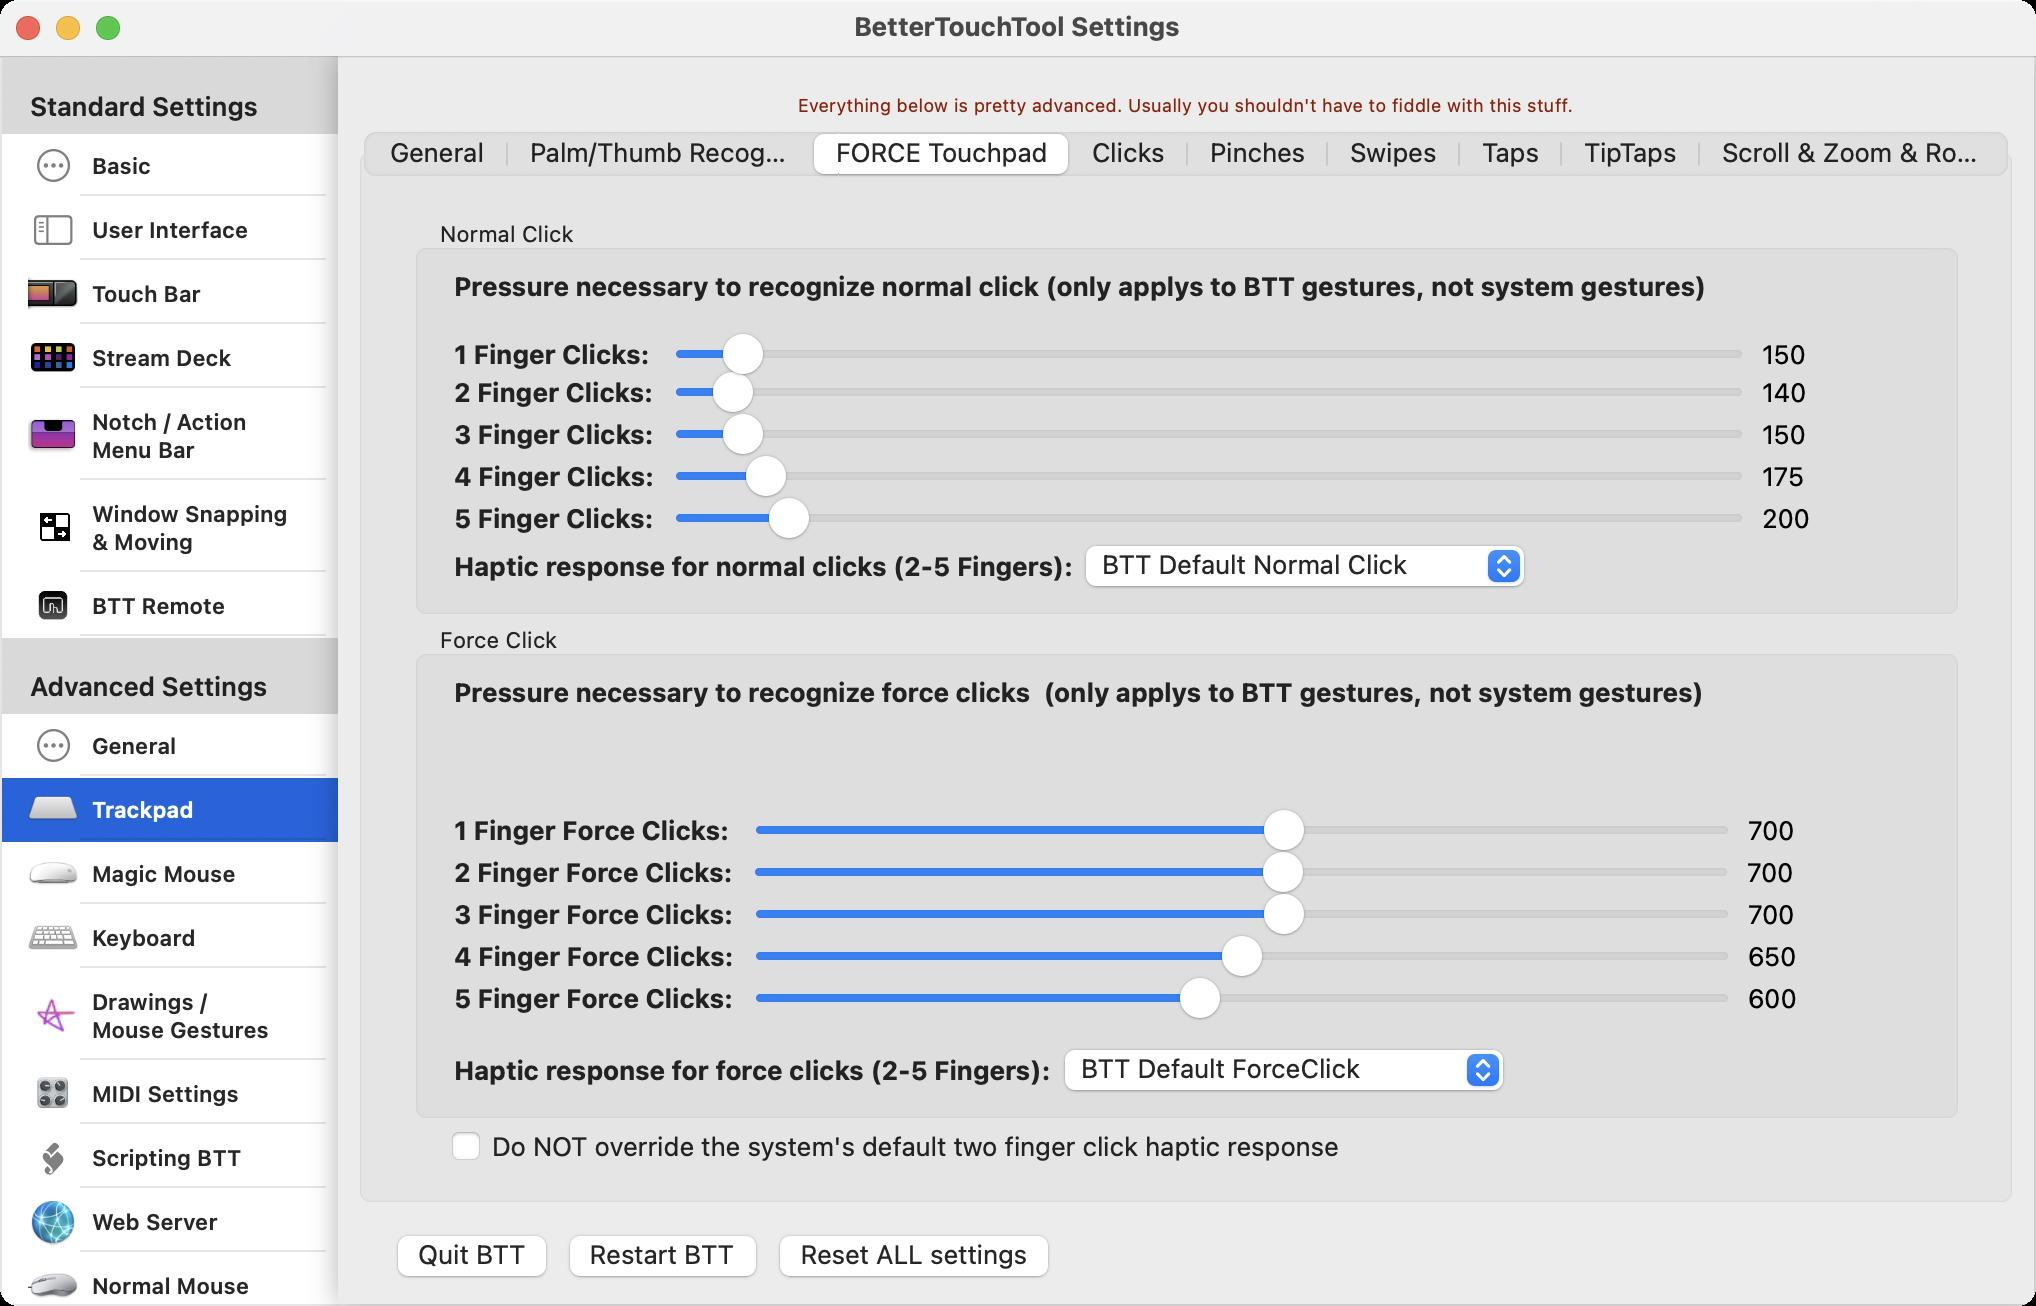
Accessibility tree:
{"name": "BetterTouchTool_Settings", "role": "AXWindow", "description": null, "role_description": "standard window", "value": null, "position": "356.00;180.00", "size": "1018;653", "children": [{"name": null, "role": "AXScrollArea", "description": null, "role_description": "scroll area", "value": null, "position": "0.00;28.00", "size": "170;625", "children": [{"name": null, "role": "AXTable", "description": null, "role_description": "table", "value": null, "position": "1.00;29.00", "size": "168;662", "children": [{"name": null, "role": "AXRow", "description": null, "role_description": "table row", "value": null, "position": "1.00;29.00", "size": "168;38", "children": [{"name": null, "role": "AXCell", "description": null, "role_description": "cell", "value": null, "position": "7.00;30.00", "size": "156;36", "children": [{"name": null, "role": "AXStaticText", "description": null, "role_description": "text", "value": "Standard Settings", "position": "13.00;45.00", "size": "143;16", "children": []}]}]}, {"name": null, "role": "AXRow", "description": null, "role_description": "table row", "value": null, "position": "1.00;67.00", "size": "168;32", "children": [{"name": null, "role": "AXCell", "description": null, "role_description": "cell", "value": null, "position": "7.00;68.00", "size": "156;30", "children": [{"name": null, "role": "AXImage", "description": "action", "role_description": "image", "value": null, "position": "14.00;64.50", "size": "25;36", "children": []}, {"name": null, "role": "AXStaticText", "description": null, "role_description": "text", "value": "Basic", "position": "44.00;76.00", "size": "112;14", "children": []}]}]}, {"name": null, "role": "AXRow", "description": null, "role_description": "table row", "value": null, "position": "1.00;99.00", "size": "168;32", "children": [{"name": null, "role": "AXCell", "description": null, "role_description": "cell", "value": null, "position": "7.00;100.00", "size": "156;30", "children": [{"name": null, "role": "AXImage", "description": "sidebar", "role_description": "image", "value": null, "position": "14.00;98.00", "size": "26;34", "children": []}, {"name": null, "role": "AXStaticText", "description": null, "role_description": "text", "value": "User Interface", "position": "44.00;108.00", "size": "112;14", "children": []}]}]}, {"name": null, "role": "AXRow", "description": null, "role_description": "table row", "value": null, "position": "1.00;131.00", "size": "168;32", "children": [{"name": null, "role": "AXCell", "description": null, "role_description": "cell", "value": null, "position": "7.00;132.00", "size": "156;30", "children": [{"name": null, "role": "AXImage", "description": "touchbar pop", "role_description": "image", "value": null, "position": "14.00;134.50", "size": "25;25", "children": []}, {"name": null, "role": "AXStaticText", "description": null, "role_description": "text", "value": "Touch Bar", "position": "44.00;140.00", "size": "112;14", "children": []}]}]}, {"name": null, "role": "AXRow", "description": null, "role_description": "table row", "value": null, "position": "1.00;163.00", "size": "168;32", "children": [{"name": null, "role": "AXCell", "description": null, "role_description": "cell", "value": null, "position": "7.00;164.00", "size": "156;30", "children": [{"name": null, "role": "AXImage", "description": "streamdeck pop", "role_description": "image", "value": null, "position": "14.00;166.50", "size": "25;25", "children": []}, {"name": null, "role": "AXStaticText", "description": null, "role_description": "text", "value": "Stream Deck", "position": "44.00;172.00", "size": "112;14", "children": []}]}]}, {"name": null, "role": "AXRow", "description": null, "role_description": "table row", "value": null, "position": "1.00;195.00", "size": "168;46", "children": [{"name": null, "role": "AXCell", "description": null, "role_description": "cell", "value": null, "position": "7.00;196.00", "size": "156;44", "children": [{"name": null, "role": "AXImage", "description": "floating bar pop", "role_description": "image", "value": null, "position": "14.00;205.50", "size": "25;25", "children": []}, {"name": null, "role": "AXStaticText", "description": null, "role_description": "text", "value": "Notch / Action Menu Bar", "position": "44.00;204.00", "size": "112;28", "children": []}]}]}, {"name": null, "role": "AXRow", "description": null, "role_description": "table row", "value": null, "position": "1.00;241.00", "size": "168;46", "children": [{"name": null, "role": "AXCell", "description": null, "role_description": "cell", "value": null, "position": "7.00;242.00", "size": "156;44", "children": [{"name": null, "role": "AXImage", "description": "BSTMenubarIcon", "role_description": "image", "value": null, "position": "14.00;251.50", "size": "25;25", "children": []}, {"name": null, "role": "AXStaticText", "description": null, "role_description": "text", "value": "Window Snapping & Moving", "position": "44.00;250.00", "size": "112;28", "children": []}]}]}, {"name": null, "role": "AXRow", "description": null, "role_description": "table row", "value": null, "position": "1.00;287.00", "size": "168;32", "children": [{"name": null, "role": "AXCell", "description": null, "role_description": "cell", "value": null, "position": "7.00;288.00", "size": "156;30", "children": [{"name": null, "role": "AXImage", "description": "btt pop", "role_description": "image", "value": null, "position": "14.00;290.50", "size": "25;25", "children": []}, {"name": null, "role": "AXStaticText", "description": null, "role_description": "text", "value": "BTT Remote", "position": "44.00;296.00", "size": "112;14", "children": []}]}]}, {"name": null, "role": "AXRow", "description": null, "role_description": "table row", "value": null, "position": "1.00;319.00", "size": "168;38", "children": [{"name": null, "role": "AXCell", "description": null, "role_description": "cell", "value": null, "position": "7.00;320.00", "size": "156;36", "children": [{"name": null, "role": "AXStaticText", "description": null, "role_description": "text", "value": "Advanced Settings", "position": "13.00;335.00", "size": "143;16", "children": []}]}]}, {"name": null, "role": "AXRow", "description": null, "role_description": "table row", "value": null, "position": "1.00;357.00", "size": "168;32", "children": [{"name": null, "role": "AXCell", "description": null, "role_description": "cell", "value": null, "position": "7.00;358.00", "size": "156;30", "children": [{"name": null, "role": "AXImage", "description": "action", "role_description": "image", "value": null, "position": "14.00;354.50", "size": "25;36", "children": []}, {"name": null, "role": "AXStaticText", "description": null, "role_description": "text", "value": "General", "position": "44.00;366.00", "size": "112;14", "children": []}]}]}, {"name": null, "role": "AXRow", "description": null, "role_description": "table row", "value": null, "position": "1.00;389.00", "size": "168;32", "children": [{"name": null, "role": "AXCell", "description": null, "role_description": "cell", "value": null, "position": "7.00;390.00", "size": "156;30", "children": [{"name": null, "role": "AXImage", "description": "trackpad pop", "role_description": "image", "value": null, "position": "14.00;392.50", "size": "25;25", "children": []}, {"name": null, "role": "AXStaticText", "description": null, "role_description": "text", "value": "Trackpad", "position": "44.00;398.00", "size": "112;14", "children": []}]}]}, {"name": null, "role": "AXRow", "description": null, "role_description": "table row", "value": null, "position": "1.00;421.00", "size": "168;32", "children": [{"name": null, "role": "AXCell", "description": null, "role_description": "cell", "value": null, "position": "7.00;422.00", "size": "156;30", "children": [{"name": null, "role": "AXImage", "description": "magicmouse pop", "role_description": "image", "value": null, "position": "14.00;424.50", "size": "25;25", "children": []}, {"name": null, "role": "AXStaticText", "description": null, "role_description": "text", "value": "Magic Mouse", "position": "44.00;430.00", "size": "112;14", "children": []}]}]}, {"name": null, "role": "AXRow", "description": null, "role_description": "table row", "value": null, "position": "1.00;453.00", "size": "168;32", "children": [{"name": null, "role": "AXCell", "description": null, "role_description": "cell", "value": null, "position": "7.00;454.00", "size": "156;30", "children": [{"name": null, "role": "AXImage", "description": "keyboard pop", "role_description": "image", "value": null, "position": "14.00;456.50", "size": "25;25", "children": []}, {"name": null, "role": "AXStaticText", "description": null, "role_description": "text", "value": "Keyboard", "position": "44.00;462.00", "size": "112;14", "children": []}]}]}, {"name": null, "role": "AXRow", "description": null, "role_description": "table row", "value": null, "position": "1.00;485.00", "size": "168;46", "children": [{"name": null, "role": "AXCell", "description": null, "role_description": "cell", "value": null, "position": "7.00;486.00", "size": "156;44", "children": [{"name": null, "role": "AXImage", "description": "drawings pop", "role_description": "image", "value": null, "position": "14.00;495.50", "size": "25;25", "children": []}, {"name": null, "role": "AXStaticText", "description": null, "role_description": "text", "value": "Drawings / Mouse Gestures", "position": "44.00;494.00", "size": "112;28", "children": []}]}]}, {"name": null, "role": "AXRow", "description": null, "role_description": "table row", "value": null, "position": "1.00;531.00", "size": "168;32", "children": [{"name": null, "role": "AXCell", "description": null, "role_description": "cell", "value": null, "position": "7.00;532.00", "size": "156;30", "children": [{"name": null, "role": "AXImage", "description": "midi pop", "role_description": "image", "value": null, "position": "14.00;534.50", "size": "25;25", "children": []}, {"name": null, "role": "AXStaticText", "description": null, "role_description": "text", "value": "MIDI Settings", "position": "44.00;540.00", "size": "112;14", "children": []}]}]}, {"name": null, "role": "AXRow", "description": null, "role_description": "table row", "value": null, "position": "1.00;563.00", "size": "168;32", "children": [{"name": null, "role": "AXCell", "description": null, "role_description": "cell", "value": null, "position": "7.00;564.00", "size": "156;30", "children": [{"name": null, "role": "AXImage", "description": "script", "role_description": "image", "value": null, "position": "14.00;566.50", "size": "25;25", "children": []}, {"name": null, "role": "AXStaticText", "description": null, "role_description": "text", "value": "Scripting BTT", "position": "44.00;572.00", "size": "112;14", "children": []}]}]}, {"name": null, "role": "AXRow", "description": null, "role_description": "table row", "value": null, "position": "1.00;595.00", "size": "168;32", "children": [{"name": null, "role": "AXCell", "description": null, "role_description": "cell", "value": null, "position": "7.00;596.00", "size": "156;30", "children": [{"name": null, "role": "AXImage", "description": "network", "role_description": "image", "value": null, "position": "14.00;598.50", "size": "25;25", "children": []}, {"name": null, "role": "AXStaticText", "description": null, "role_description": "text", "value": "Web Server", "position": "44.00;604.00", "size": "112;14", "children": []}]}]}, {"name": null, "role": "AXRow", "description": null, "role_description": "table row", "value": null, "position": "1.00;627.00", "size": "168;32", "children": [{"name": null, "role": "AXCell", "description": null, "role_description": "cell", "value": null, "position": "7.00;628.00", "size": "156;30", "children": [{"name": null, "role": "AXImage", "description": "normal mouse pop", "role_description": "image", "value": null, "position": "14.00;630.50", "size": "25;25", "children": []}, {"name": null, "role": "AXStaticText", "description": null, "role_description": "text", "value": "Normal Mouse", "position": "44.00;636.00", "size": "112;14", "children": []}]}]}, {"name": null, "role": "AXRow", "description": null, "role_description": "table row", "value": null, "position": "1.00;659.00", "size": "168;32", "children": [{"name": null, "role": "AXCell", "description": null, "role_description": "cell", "value": null, "position": "7.00;660.00", "size": "156;30", "children": [{"name": null, "role": "AXImage", "description": "synchronize", "role_description": "image", "value": null, "position": "14.00;662.50", "size": "25;25", "children": []}, {"name": null, "role": "AXStaticText", "description": null, "role_description": "text", "value": "Sync", "position": "44.00;668.00", "size": "31;14", "children": []}]}]}, {"name": null, "role": "AXColumn", "description": null, "role_description": "column", "value": null, "position": "1.00;29.00", "size": "168;662", "children": []}]}, {"name": null, "role": "AXScrollBar", "description": null, "role_description": "scroll bar", "value": 0.0, "position": "153.00;29.00", "size": "16;623", "children": [{"name": null, "role": "AXValueIndicator", "description": null, "role_description": "value indicator", "value": 0.0, "position": "157.00;30.00", "size": "12;584", "children": []}, {"name": null, "role": "AXButton", "description": null, "role_description": "increment arrow button", "value": null, "position": "153.00;29.00", "size": "0;0", "children": []}, {"name": null, "role": "AXButton", "description": null, "role_description": "decrement arrow button", "value": null, "position": "153.00;29.00", "size": "0;0", "children": []}, {"name": null, "role": "AXButton", "description": null, "role_description": "increment page button", "value": null, "position": "157.00;614.50", "size": "12;38", "children": []}, {"name": null, "role": "AXButton", "description": null, "role_description": "decrement page button", "value": null, "position": "157.00;29.00", "size": "12;1", "children": []}]}]}, {"name": null, "role": "AXStaticText", "description": null, "role_description": "text", "value": "Everything below is pretty advanced. Usually you shouldn't have to fiddle with this stuff.", "position": "397.00;47.00", "size": "392;11", "children": []}, {"name": "Restart_BTT", "role": "AXButton", "description": null, "role_description": "button", "value": null, "position": "278.00;613.00", "size": "107;32", "children": []}, {"name": "Reset_ALL_settings", "role": "AXButton", "description": null, "role_description": "button", "value": null, "position": "383.00;613.00", "size": "148;32", "children": []}, {"name": "Quit_BTT", "role": "AXButton", "description": null, "role_description": "button", "value": null, "position": "192.00;613.00", "size": "88;32", "children": []}, {"name": null, "role": "AXTabGroup", "description": null, "role_description": "tab group", "value": "{\n    \"name\": \"FORCE_Touchpad\",\n    \"role\": \"AXRadioButton\",\n    \"description\": null,\n    \"role_description\": \"tab\",\n    \"value\": 1,\n    \"position\": \"407.00;65.00\",\n    \"size\": \"128;24\",\n    \"children\": []\n}", "position": "173.00;60.00", "size": "840;551", "children": [{"name": "General", "role": "AXRadioButton", "description": null, "role_description": "tab", "value": 0, "position": "184.00;65.00", "size": "70;24", "children": []}, {"name": "Palm/Thumb_Recognition", "role": "AXRadioButton", "description": null, "role_description": "tab", "value": 0, "position": "254.00;65.00", "size": "153;24", "children": []}, {"name": "FORCE_Touchpad", "role": "AXRadioButton", "description": null, "role_description": "tab", "value": 1, "position": "407.00;65.00", "size": "128;24", "children": []}, {"name": "Clicks", "role": "AXRadioButton", "description": null, "role_description": "tab", "value": 0, "position": "535.00;65.00", "size": "59;24", "children": []}, {"name": "Pinches", "role": "AXRadioButton", "description": null, "role_description": "tab", "value": 0, "position": "594.00;65.00", "size": "70;24", "children": []}, {"name": "Swipes", "role": "AXRadioButton", "description": null, "role_description": "tab", "value": 0, "position": "664.00;65.00", "size": "66;24", "children": []}, {"name": "Taps", "role": "AXRadioButton", "description": null, "role_description": "tab", "value": 0, "position": "730.00;65.00", "size": "51;24", "children": []}, {"name": "TipTaps", "role": "AXRadioButton", "description": null, "role_description": "tab", "value": 0, "position": "781.00;65.00", "size": "69;24", "children": []}, {"name": "Scroll_&_Zoom_&_Rotate", "role": "AXRadioButton", "description": null, "role_description": "tab", "value": 0, "position": "850.00;65.00", "size": "152;24", "children": []}, {"name": "Do_NOT_override_the_system's_default_two_finger_click_haptic_response", "role": "AXCheckBox", "description": null, "role_description": "checkbox", "value": 0, "position": "224.00;564.00", "size": "450;18", "children": []}, {"name": null, "role": "AXGroup", "description": null, "role_description": "group", "value": null, "position": "205.00;313.00", "size": "777;250", "children": [{"name": null, "role": "AXStaticText", "description": null, "role_description": "text", "value": "Pressure necessary to recognize force clicks  (only applys to BTT gestures, not system gestures)", "position": "225.00;338.00", "size": "629;63", "children": []}, {"name": null, "role": "AXStaticText", "description": null, "role_description": "text", "value": "Haptic response for force clicks (2-5 Fingers):", "position": "225.00;527.00", "size": "302;16", "children": []}, {"name": null, "role": "AXTextField", "description": null, "role_description": "text field", "value": "700", "position": "871.50;428.00", "size": "106;16", "children": []}, {"name": null, "role": "AXPopUpButton", "description": null, "role_description": "pop up button", "value": "BTT Default ForceClick", "position": "529.50;524.00", "size": "226;25", "children": []}, {"name": null, "role": "AXSlider", "description": null, "role_description": "slider", "value": 700.0, "position": "375.50;424.00", "size": "490;28", "children": [{"name": null, "role": "AXValueIndicator", "description": null, "role_description": "value indicator", "value": 700.0, "position": "629.50;424.00", "size": "24;28", "children": []}]}, {"name": null, "role": "AXTextField", "description": null, "role_description": "text field", "value": "700", "position": "872.00;449.00", "size": "106;16", "children": []}, {"name": null, "role": "AXSlider", "description": null, "role_description": "slider", "value": 700.0, "position": "376.00;445.00", "size": "490;28", "children": [{"name": null, "role": "AXValueIndicator", "description": null, "role_description": "value indicator", "value": 700.0, "position": "630.00;445.00", "size": "24;28", "children": []}]}, {"name": null, "role": "AXTextField", "description": null, "role_description": "text field", "value": "650", "position": "872.00;470.00", "size": "106;16", "children": []}, {"name": null, "role": "AXSlider", "description": null, "role_description": "slider", "value": 650.0, "position": "376.00;466.00", "size": "490;28", "children": [{"name": null, "role": "AXValueIndicator", "description": null, "role_description": "value indicator", "value": 650.0, "position": "609.00;466.00", "size": "24;28", "children": []}]}, {"name": null, "role": "AXTextField", "description": null, "role_description": "text field", "value": "600", "position": "872.00;491.00", "size": "106;16", "children": []}, {"name": null, "role": "AXSlider", "description": null, "role_description": "slider", "value": 600.0, "position": "376.00;487.00", "size": "490;28", "children": [{"name": null, "role": "AXValueIndicator", "description": null, "role_description": "value indicator", "value": 600.0, "position": "588.00;487.00", "size": "24;28", "children": []}]}, {"name": null, "role": "AXStaticText", "description": null, "role_description": "text", "value": "2 Finger Force Clicks:", "position": "225.00;428.00", "size": "144;16", "children": []}, {"name": null, "role": "AXTextField", "description": null, "role_description": "text field", "value": "700", "position": "872.00;407.00", "size": "106;16", "children": []}, {"name": null, "role": "AXSlider", "description": null, "role_description": "slider", "value": 700.0, "position": "376.00;403.00", "size": "490;28", "children": [{"name": null, "role": "AXValueIndicator", "description": null, "role_description": "value indicator", "value": 700.0, "position": "630.00;403.00", "size": "24;28", "children": []}]}, {"name": null, "role": "AXStaticText", "description": null, "role_description": "text", "value": "1 Finger Force Clicks:", "position": "225.00;407.00", "size": "142;16", "children": []}, {"name": null, "role": "AXStaticText", "description": null, "role_description": "text", "value": "3 Finger Force Clicks:", "position": "225.00;449.00", "size": "144;16", "children": []}, {"name": null, "role": "AXStaticText", "description": null, "role_description": "text", "value": "4 Finger Force Clicks:", "position": "225.00;470.00", "size": "144;16", "children": []}, {"name": null, "role": "AXStaticText", "description": null, "role_description": "text", "value": "5 Finger Force Clicks:", "position": "225.00;491.00", "size": "144;16", "children": []}, {"name": null, "role": "AXStaticText", "description": null, "role_description": "text", "value": "Force Click", "position": "216.00;313.00", "size": "67;14", "children": []}]}, {"name": null, "role": "AXGroup", "description": null, "role_description": "group", "value": null, "position": "205.00;110.00", "size": "777;201", "children": [{"name": null, "role": "AXStaticText", "description": null, "role_description": "text", "value": "Pressure necessary to recognize normal click (only applys to BTT gestures, not system gestures)", "position": "225.00;135.00", "size": "630;23", "children": []}, {"name": null, "role": "AXSlider", "description": null, "role_description": "slider", "value": 140.0, "position": "336.00;184.00", "size": "537;28", "children": [{"name": null, "role": "AXValueIndicator", "description": null, "role_description": "value indicator", "value": 140.0, "position": "354.50;184.00", "size": "24;28", "children": []}]}, {"name": null, "role": "AXStaticText", "description": null, "role_description": "text", "value": "Haptic response for normal clicks (2-5 Fingers):", "position": "225.00;275.00", "size": "314;16", "children": []}, {"name": null, "role": "AXStaticText", "description": null, "role_description": "text", "value": "2 Finger Clicks:", "position": "225.00;188.00", "size": "104;16", "children": []}, {"name": null, "role": "AXTextField", "description": null, "role_description": "text field", "value": "140", "position": "879.00;188.00", "size": "96;16", "children": []}, {"name": null, "role": "AXSlider", "description": null, "role_description": "slider", "value": 150.0, "position": "336.00;165.00", "size": "537;28", "children": [{"name": null, "role": "AXValueIndicator", "description": null, "role_description": "value indicator", "value": 150.0, "position": "359.50;165.00", "size": "24;28", "children": []}]}, {"name": null, "role": "AXStaticText", "description": null, "role_description": "text", "value": "1 Finger Clicks:", "position": "225.00;169.00", "size": "102;16", "children": []}, {"name": null, "role": "AXTextField", "description": null, "role_description": "text field", "value": "150", "position": "879.00;169.00", "size": "96;16", "children": []}, {"name": null, "role": "AXTextField", "description": null, "role_description": "text field", "value": "150", "position": "879.00;209.00", "size": "96;16", "children": []}, {"name": null, "role": "AXSlider", "description": null, "role_description": "slider", "value": 175.0, "position": "336.00;226.00", "size": "537;28", "children": [{"name": null, "role": "AXValueIndicator", "description": null, "role_description": "value indicator", "value": 175.0, "position": "371.00;226.00", "size": "24;28", "children": []}]}, {"name": null, "role": "AXTextField", "description": null, "role_description": "text field", "value": "175", "position": "879.00;230.00", "size": "96;16", "children": []}, {"name": null, "role": "AXSlider", "description": null, "role_description": "slider", "value": 200.0, "position": "336.00;247.00", "size": "537;28", "children": [{"name": null, "role": "AXValueIndicator", "description": null, "role_description": "value indicator", "value": 200.0, "position": "382.50;247.00", "size": "24;28", "children": []}]}, {"name": null, "role": "AXTextField", "description": null, "role_description": "text field", "value": "200", "position": "879.00;251.00", "size": "96;16", "children": []}, {"name": null, "role": "AXPopUpButton", "description": null, "role_description": "pop up button", "value": "BTT Default Normal Click", "position": "540.00;272.00", "size": "226;25", "children": []}, {"name": null, "role": "AXStaticText", "description": null, "role_description": "text", "value": "3 Finger Clicks:", "position": "225.00;209.00", "size": "104;16", "children": []}, {"name": null, "role": "AXStaticText", "description": null, "role_description": "text", "value": "4 Finger Clicks:", "position": "225.00;230.00", "size": "104;16", "children": []}, {"name": null, "role": "AXStaticText", "description": null, "role_description": "text", "value": "5 Finger Clicks:", "position": "225.00;251.00", "size": "104;16", "children": []}, {"name": null, "role": "AXSlider", "description": null, "role_description": "slider", "value": 150.0, "position": "336.00;205.00", "size": "537;28", "children": [{"name": null, "role": "AXValueIndicator", "description": null, "role_description": "value indicator", "value": 150.0, "position": "359.50;205.00", "size": "24;28", "children": []}]}, {"name": null, "role": "AXStaticText", "description": null, "role_description": "text", "value": "Normal Click", "position": "216.00;110.00", "size": "75;14", "children": []}]}]}, {"name": null, "role": "AXButton", "description": null, "role_description": "close button", "value": null, "position": "7.00;6.00", "size": "14;16", "children": []}, {"name": null, "role": "AXButton", "description": null, "role_description": "full screen button", "value": null, "position": "47.00;6.00", "size": "14;16", "children": [{"name": null, "role": "AXGroup", "description": null, "role_description": "group", "value": null, "position": "47.00;6.00", "size": "14;16", "children": [{"name": null, "role": "AXGroup", "description": null, "role_description": "group", "value": null, "position": "47.00;6.00", "size": "14;16", "children": []}]}]}, {"name": null, "role": "AXButton", "description": null, "role_description": "minimize button", "value": null, "position": "27.00;6.00", "size": "14;16", "children": []}, {"name": null, "role": "AXStaticText", "description": null, "role_description": "text", "value": "BetterTouchTool Settings", "position": "425.00;5.00", "size": "167;16", "children": []}]}